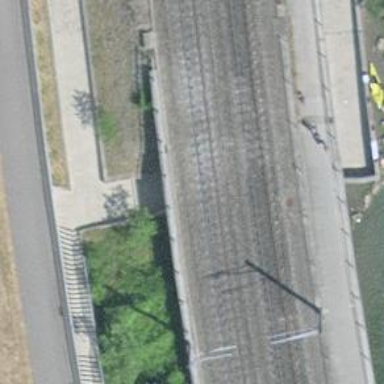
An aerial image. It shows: Concrete footway leading through tunnel.